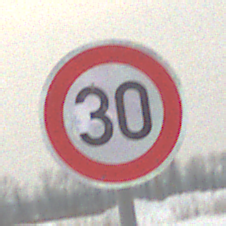
Verkehrszeichen: Geschwindigkeit30
Umgebung: Outdoor, Nature
Tageszeit: MorningAfternoon
Wetter: Overcast
Licht: Natural
Jahreszeit: Winter
Kontrast: LowContrast